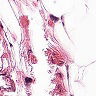
Metastatic tissue present: no